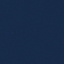
Label: SeaLake